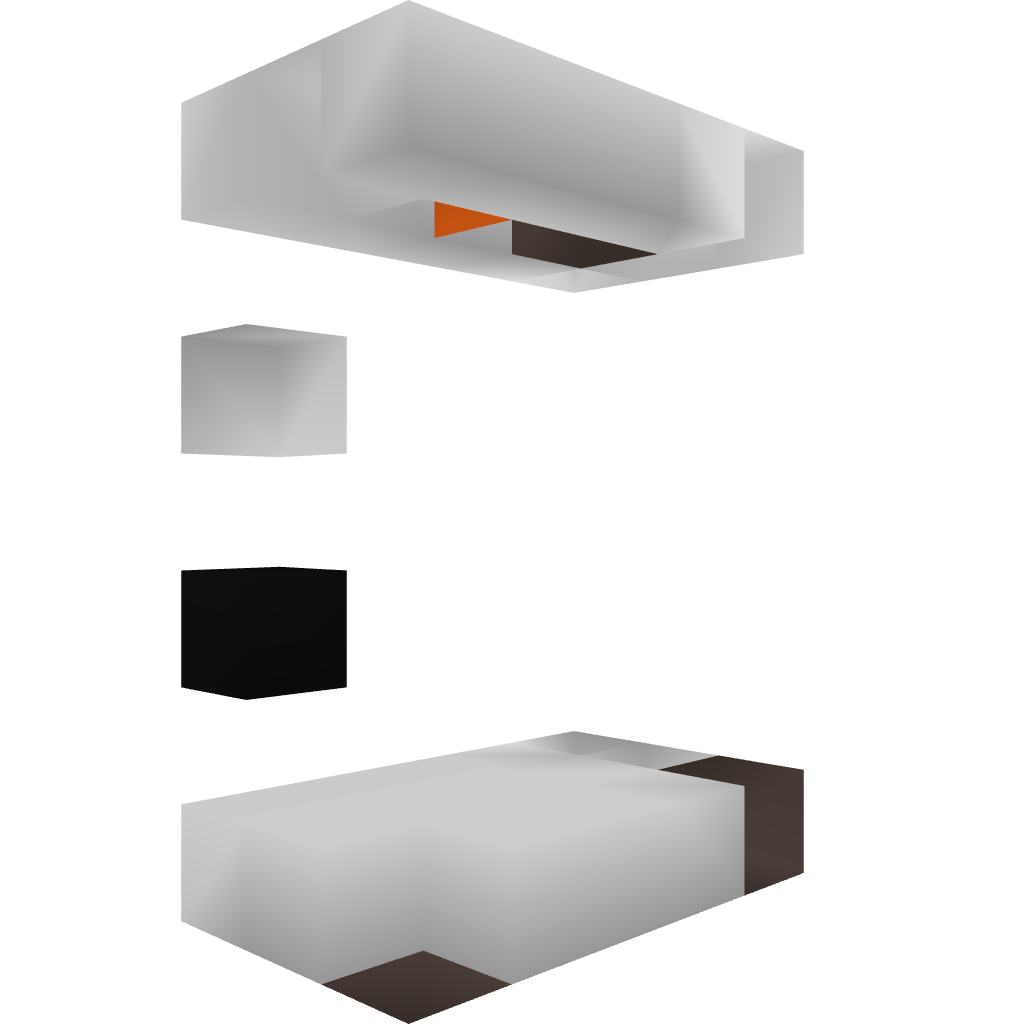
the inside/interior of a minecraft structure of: Compact Stone Maker